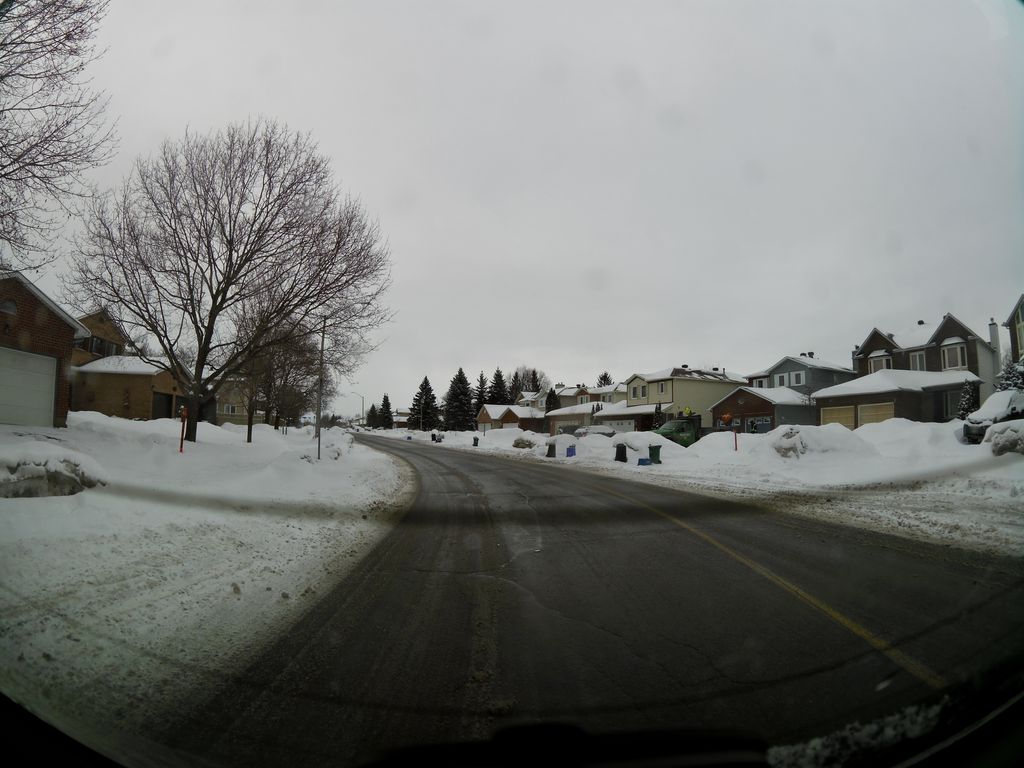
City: ottawa-gatineau